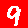
Digit: 9